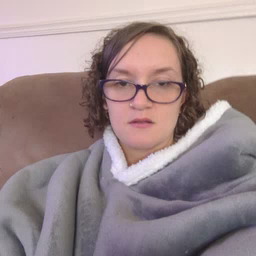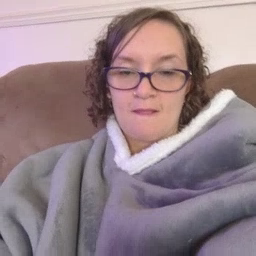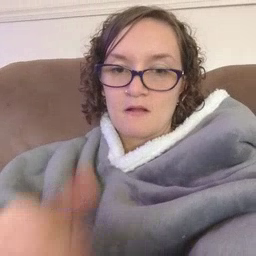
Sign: yellow